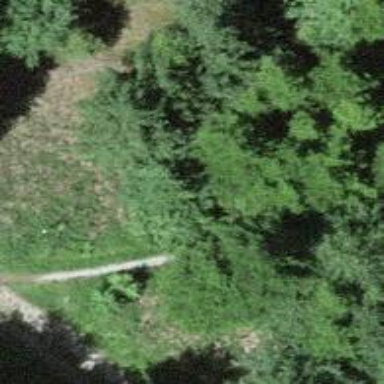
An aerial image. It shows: Path.